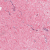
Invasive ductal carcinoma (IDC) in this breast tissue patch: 0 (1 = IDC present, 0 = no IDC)